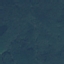
Land use / land cover: Forest